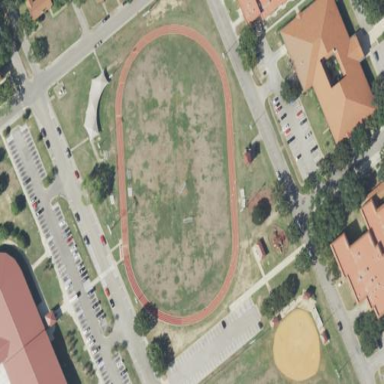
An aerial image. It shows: Track located within leisure land area.